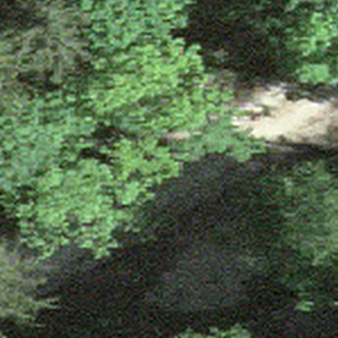
Label: other